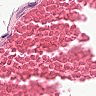
Metastatic tissue present: no